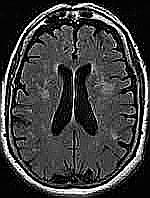
Label: notumor